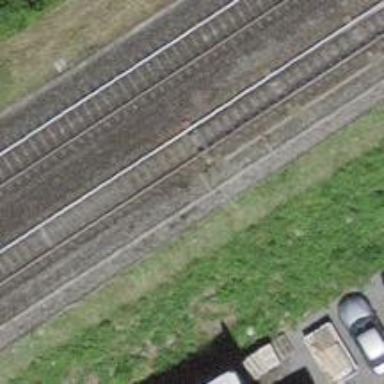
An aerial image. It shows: Railway switch.